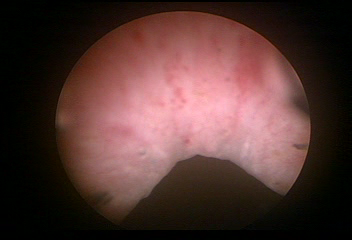
Modality: WLC
Class: Normal mucosa
Bladder cancer association: No